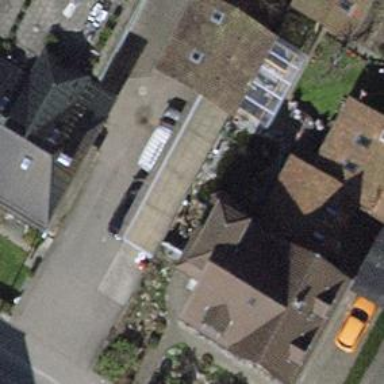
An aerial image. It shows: Shed.